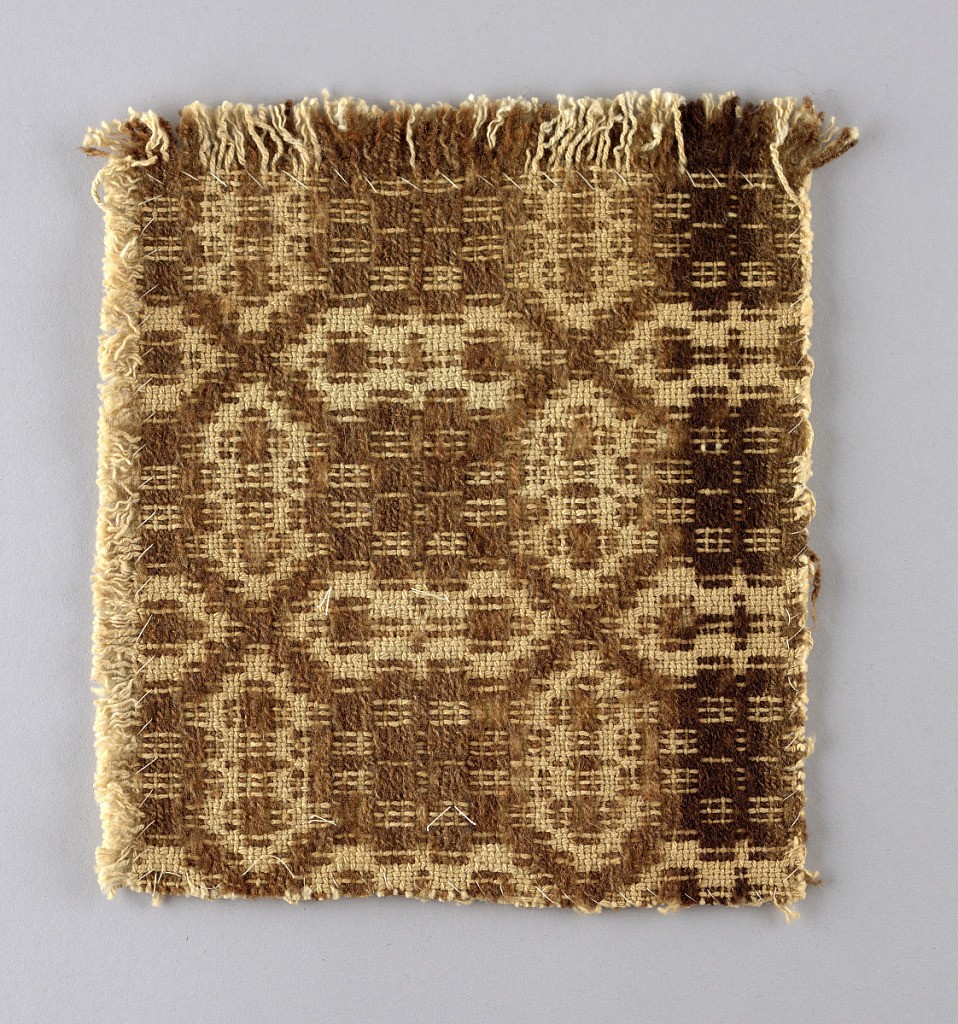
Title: Coverlet fragment
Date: mid-18th–early 19th century
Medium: cotton, wool Technique: overshot
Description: Small section of coverlet showing traditional geometric design in brown wool pattern weft on undyed cotton ground. May be walnut dye.